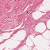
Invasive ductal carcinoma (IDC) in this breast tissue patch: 0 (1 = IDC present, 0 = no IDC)